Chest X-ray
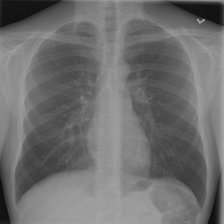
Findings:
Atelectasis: negative
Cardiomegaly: negative
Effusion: negative
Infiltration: negative
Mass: negative
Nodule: negative
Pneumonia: negative
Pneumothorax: negative
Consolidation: negative
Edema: negative
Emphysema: negative
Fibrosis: negative
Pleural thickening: negative
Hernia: negative